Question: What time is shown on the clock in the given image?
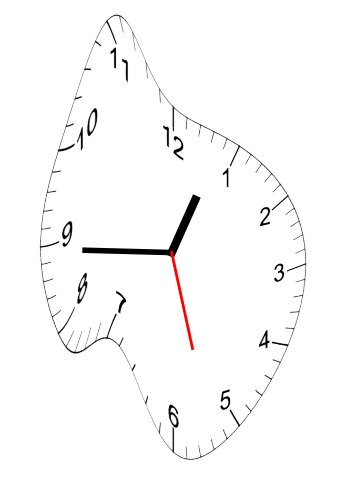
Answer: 12:44:27